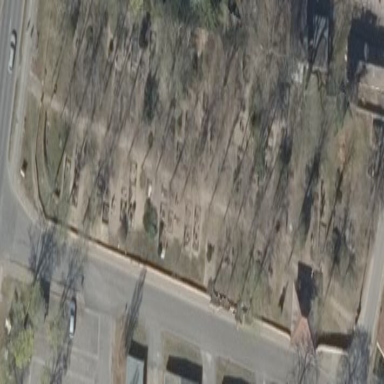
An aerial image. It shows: Cemetery.